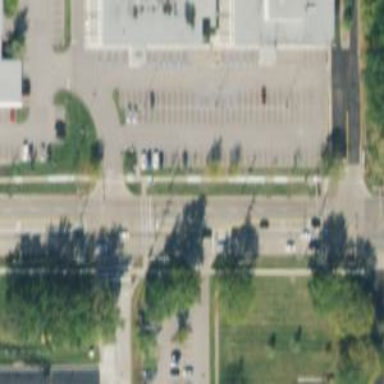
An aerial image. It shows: Footway with zebra crossing.